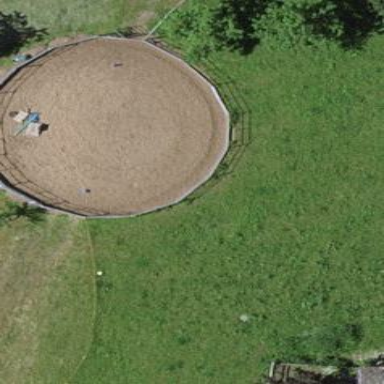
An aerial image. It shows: Equestrian pitch used for leisure and sports activities.